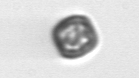
Label: Thalassiosira